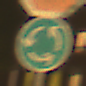
Verkehrszeichen: Kreisverkehr
Zusatzzeichen oben: Stop
Umgebung: Outdoor, Urban
Tageszeit: Night
Wetter: Clear
Licht: Artificial
Jahreszeit: NotSpecified
Kontrast: HighContrast